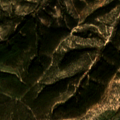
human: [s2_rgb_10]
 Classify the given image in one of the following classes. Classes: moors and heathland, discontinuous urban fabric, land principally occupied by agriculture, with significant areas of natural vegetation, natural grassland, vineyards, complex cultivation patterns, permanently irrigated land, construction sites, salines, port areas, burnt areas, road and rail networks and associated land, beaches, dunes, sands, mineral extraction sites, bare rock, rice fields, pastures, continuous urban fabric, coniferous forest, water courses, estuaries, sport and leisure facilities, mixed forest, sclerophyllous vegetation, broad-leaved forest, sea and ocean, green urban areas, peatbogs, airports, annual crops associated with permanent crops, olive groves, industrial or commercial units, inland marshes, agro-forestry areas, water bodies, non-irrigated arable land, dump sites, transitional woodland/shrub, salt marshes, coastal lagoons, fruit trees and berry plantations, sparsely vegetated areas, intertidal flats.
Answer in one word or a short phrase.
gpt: non-irrigated arable land, broad-leaved forest, transitional woodland/shrub